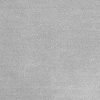
Atmospheric dust classification: dusty